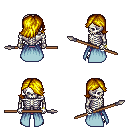
a pixel art fantasy rpg character, male body template, skeleton, overskirt, magenta pants, blonde swoop hairstyle, bracelets, spear, four views (front, back, left, right), 2x2 character sprite sheet, small pixel art, hard edges, no anti-aliasing